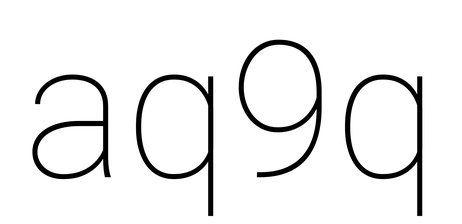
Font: Roboto_Thin